Question: I am using Gimp 2.8.14 on Ubuntu 14.04 and a Wacom tablet (Intuos 3 6x8).
My problem is that I cannot make a smooth stroke even when I check the in the panel. When I do that the problem is less evident, but is still there.
I believe the tablet is not the problem because in Krita the problem does not appear.

I have already uninstalled Gimp and installed it again and the problem persists.
Can you please give some directions to solve the problem?
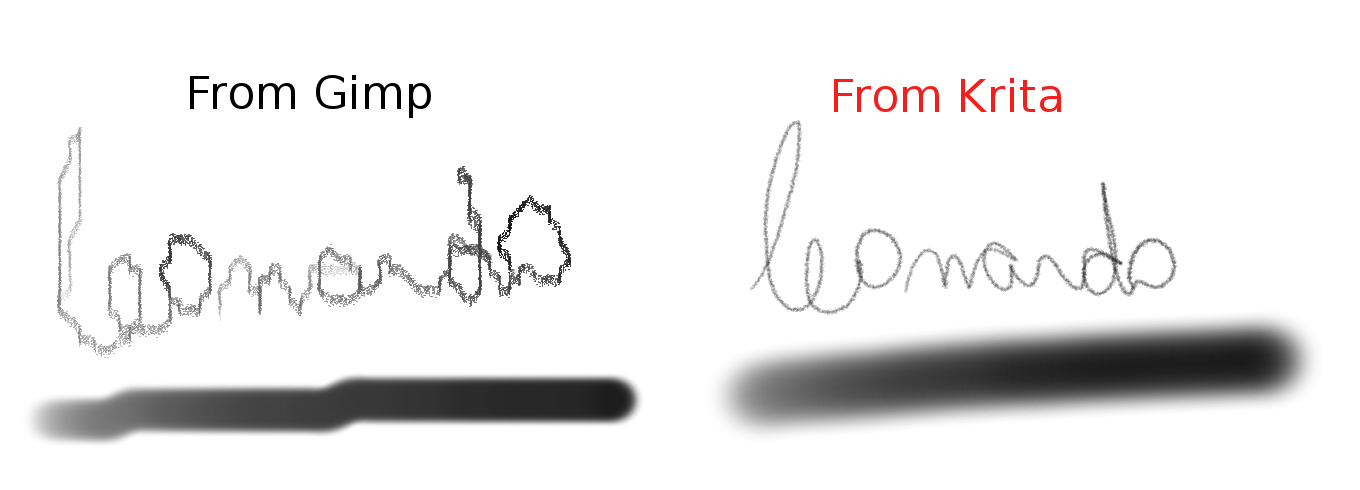
Answer: As Michael Schumacher (@MichaelSchumacher) pointed out in his comment at the area of this forum (<URL>, the
option was turned on and, as a result, interfering with the brush strokes.
Just turn it off and everything is OK.
at the because it will slow down your machine a lot. I tried that and, to have the desired result, I put the values at the maximum levels. I could not paint freely after that.